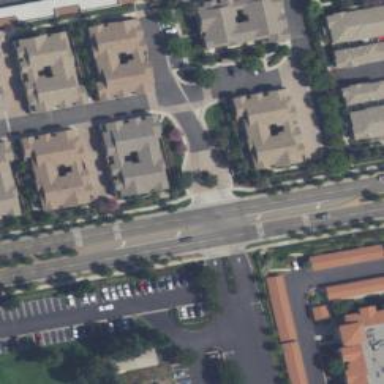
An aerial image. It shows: Secondary road with separate sidewalks.